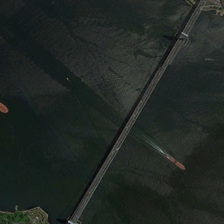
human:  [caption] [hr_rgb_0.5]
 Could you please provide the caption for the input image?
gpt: a long bridge is over a dark green river with two red boats .

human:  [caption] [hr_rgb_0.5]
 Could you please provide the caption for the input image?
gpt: a long bridge is over a dark green river with two red boats .

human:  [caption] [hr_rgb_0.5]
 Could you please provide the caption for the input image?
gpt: a bridge connects the two sides of the river .

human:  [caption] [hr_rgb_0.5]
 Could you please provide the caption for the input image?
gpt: one side of the bridge is the city, the other side is a green area .

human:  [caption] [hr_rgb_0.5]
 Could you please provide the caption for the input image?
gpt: a bridge connects the two sides of the river .